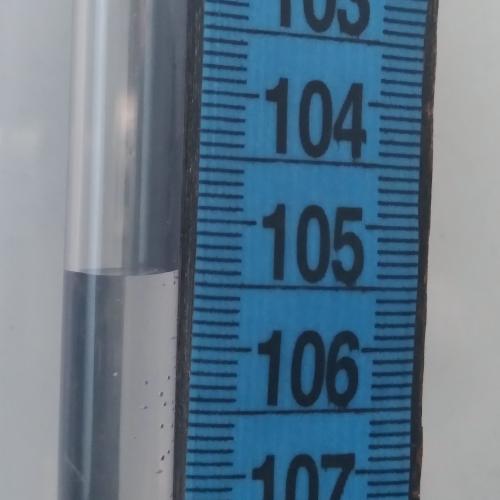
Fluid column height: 105.4 cm